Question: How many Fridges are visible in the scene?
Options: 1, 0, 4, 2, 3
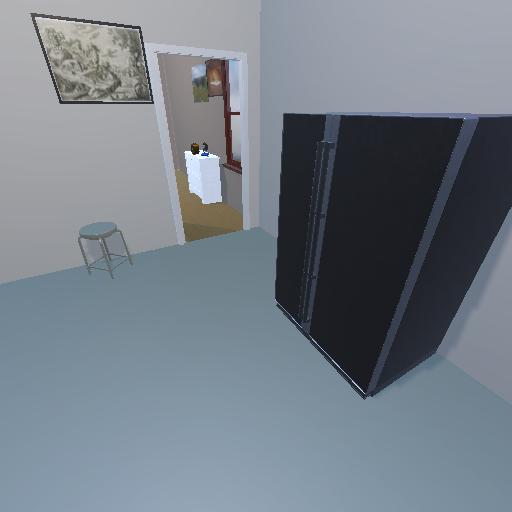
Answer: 1